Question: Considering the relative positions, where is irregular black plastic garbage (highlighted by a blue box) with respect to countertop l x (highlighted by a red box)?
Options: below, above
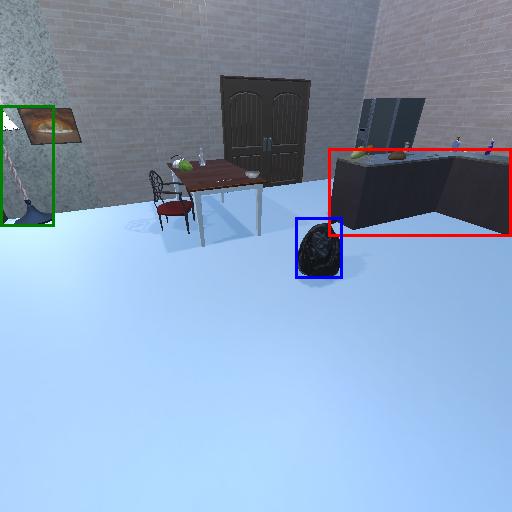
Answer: below